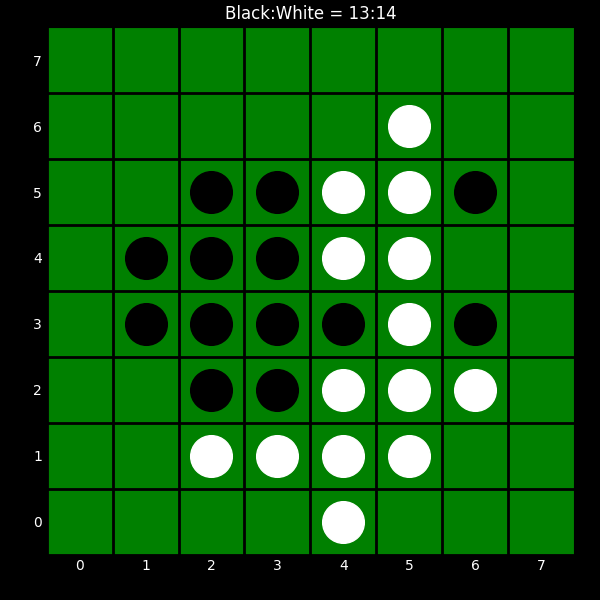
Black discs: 13
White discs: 14